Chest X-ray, AP view. Patient: 40 years old, sex M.
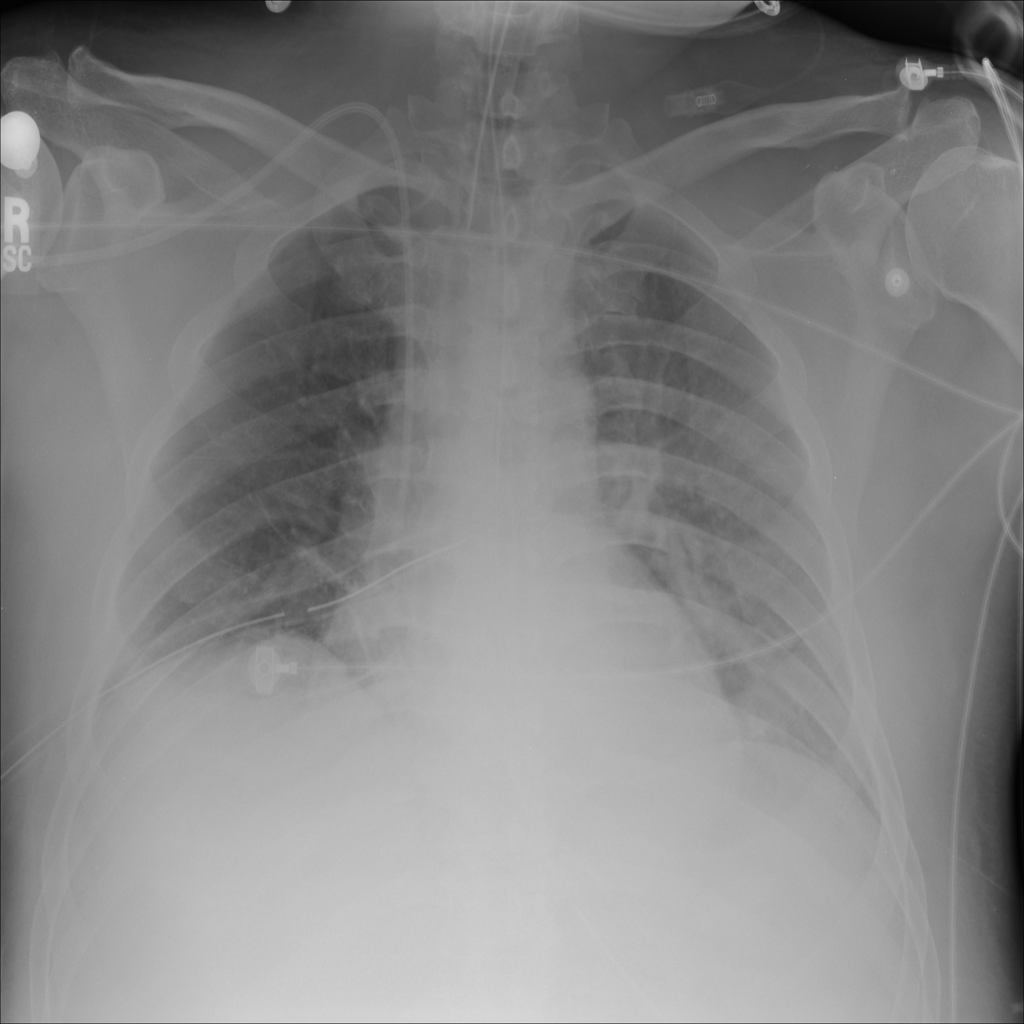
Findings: No Finding